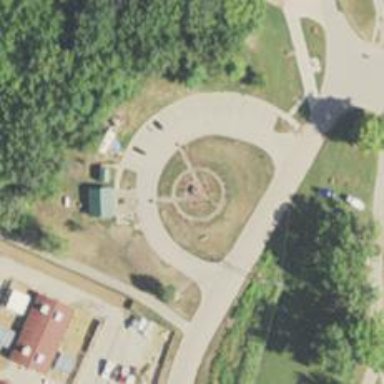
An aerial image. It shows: Memorial site with historic significance.